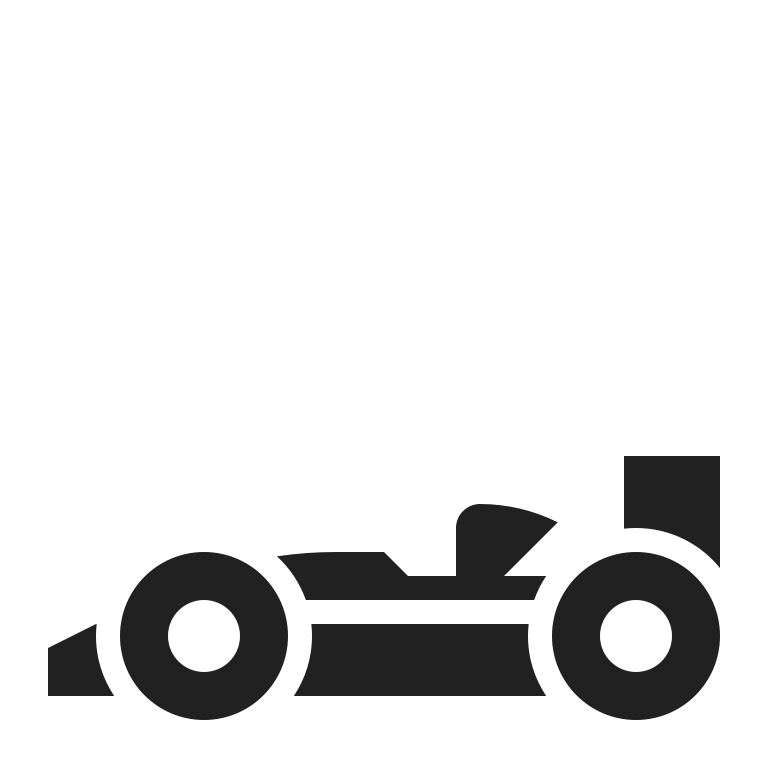
racing car high contrast